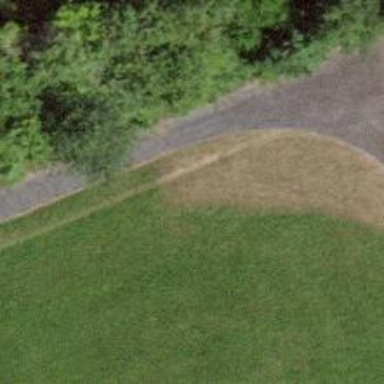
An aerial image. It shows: Gravel path with steps.